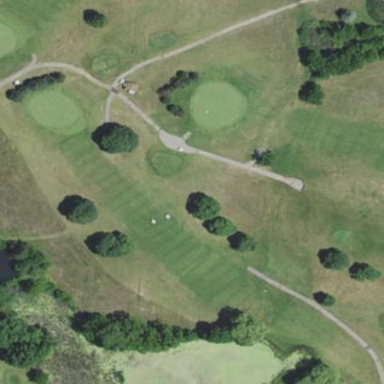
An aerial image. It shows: Area of rough grass used for golf.